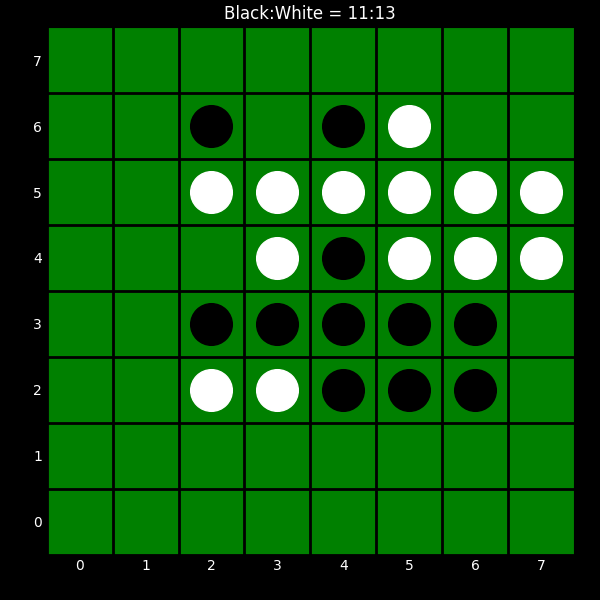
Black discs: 11
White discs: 13